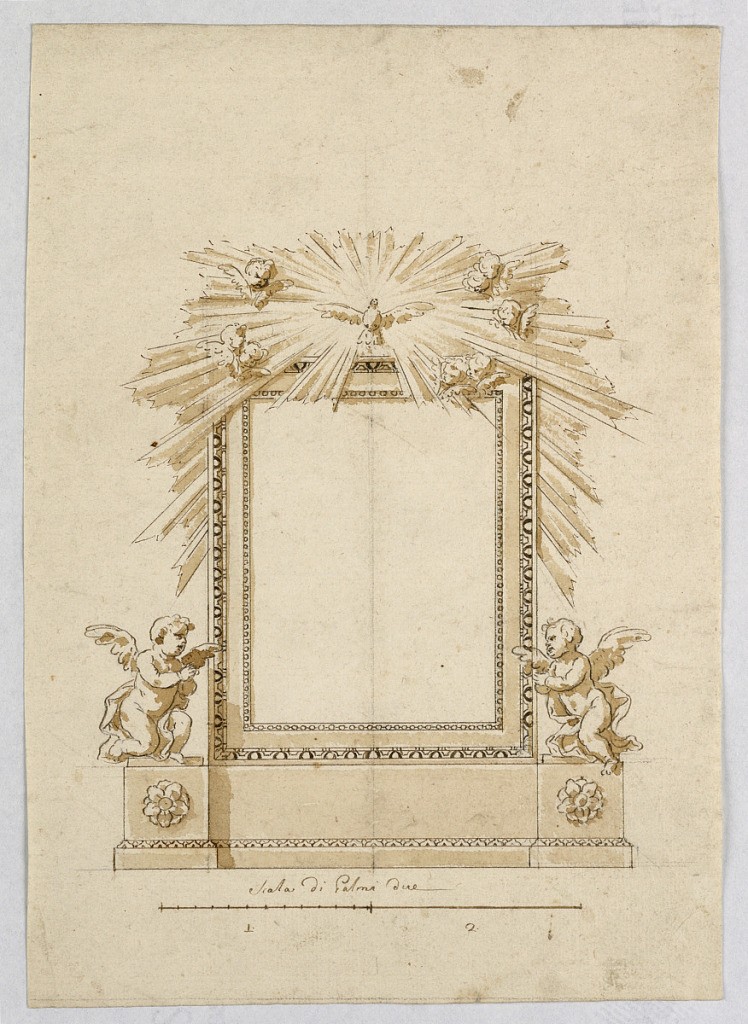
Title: Design for a Standing Frame Intended for a Picture with a Representation of the Virgin
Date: late 18th century
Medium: Pen and ink, brush and sepia wash, graphite on paper
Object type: Drawing
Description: Vertical rectangle. At bottom, a base of a standing frame, protuding at the sides, where two adoring angels are kneeling and facing towards the center. At top, a glory partly in front of the mouldings of the frame, with the dove of the Holy Spirit and eight cherubim. Below frame, a scale.